Field crop: tomato
Growth stage: 1
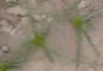
Species: cyperus